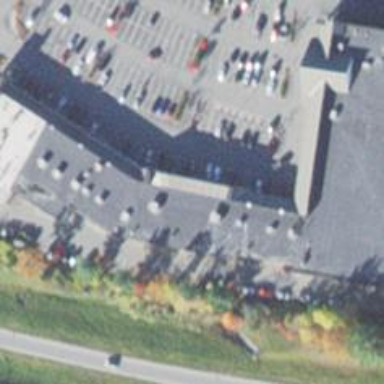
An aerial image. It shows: Pharmacy providing healthcare services.